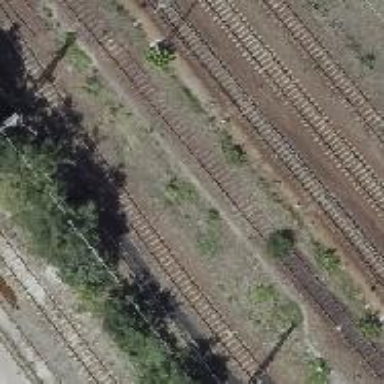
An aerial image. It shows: Railway signal.